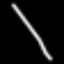
Label: line